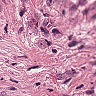
Metastatic tissue present: yes